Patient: sex M, age 57
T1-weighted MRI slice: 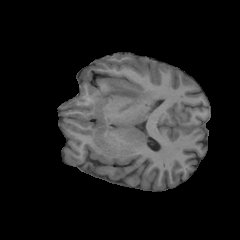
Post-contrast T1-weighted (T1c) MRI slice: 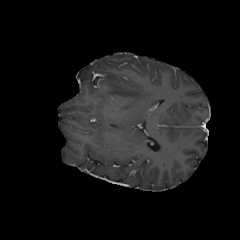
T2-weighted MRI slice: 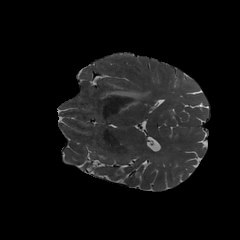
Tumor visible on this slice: yes
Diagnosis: Glioblastoma, IDH-wildtype
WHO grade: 4